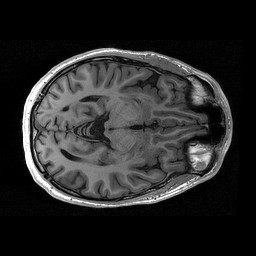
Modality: T1w
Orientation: coronal